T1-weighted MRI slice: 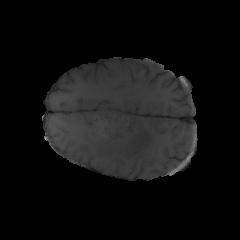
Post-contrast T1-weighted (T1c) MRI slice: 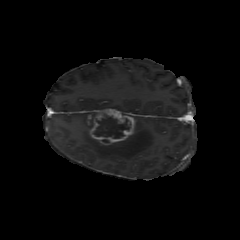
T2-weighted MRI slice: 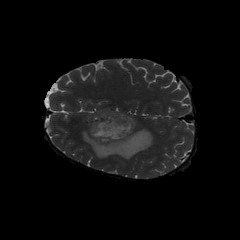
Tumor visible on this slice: yes